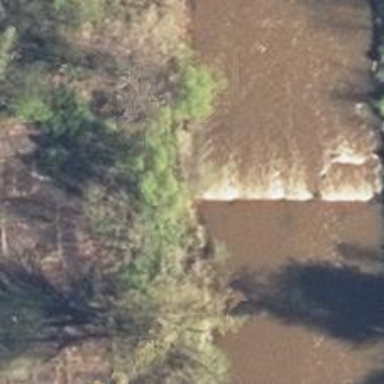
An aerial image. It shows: Weir along the waterway.